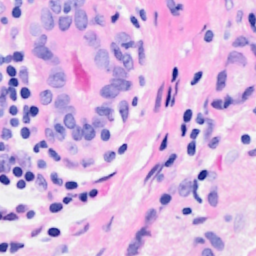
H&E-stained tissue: Breast